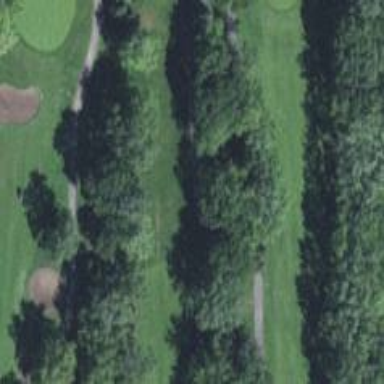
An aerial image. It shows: Service road used as golf cart path.